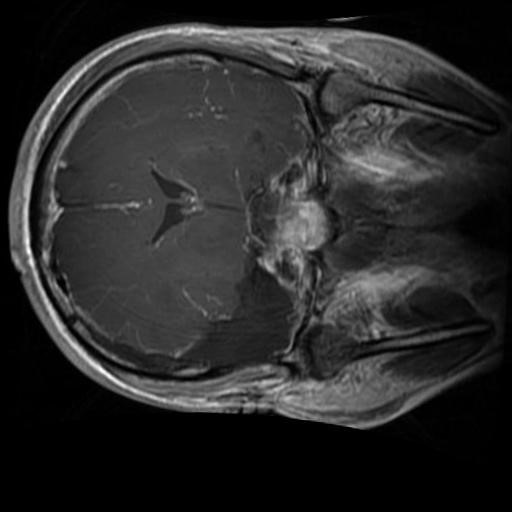
Label: brain_glioma